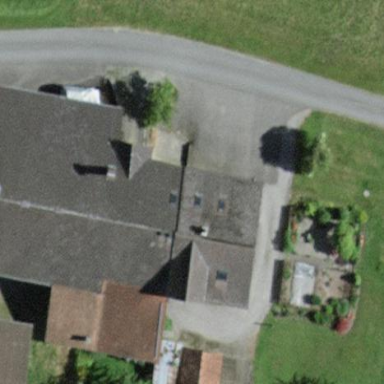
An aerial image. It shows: Farm building.